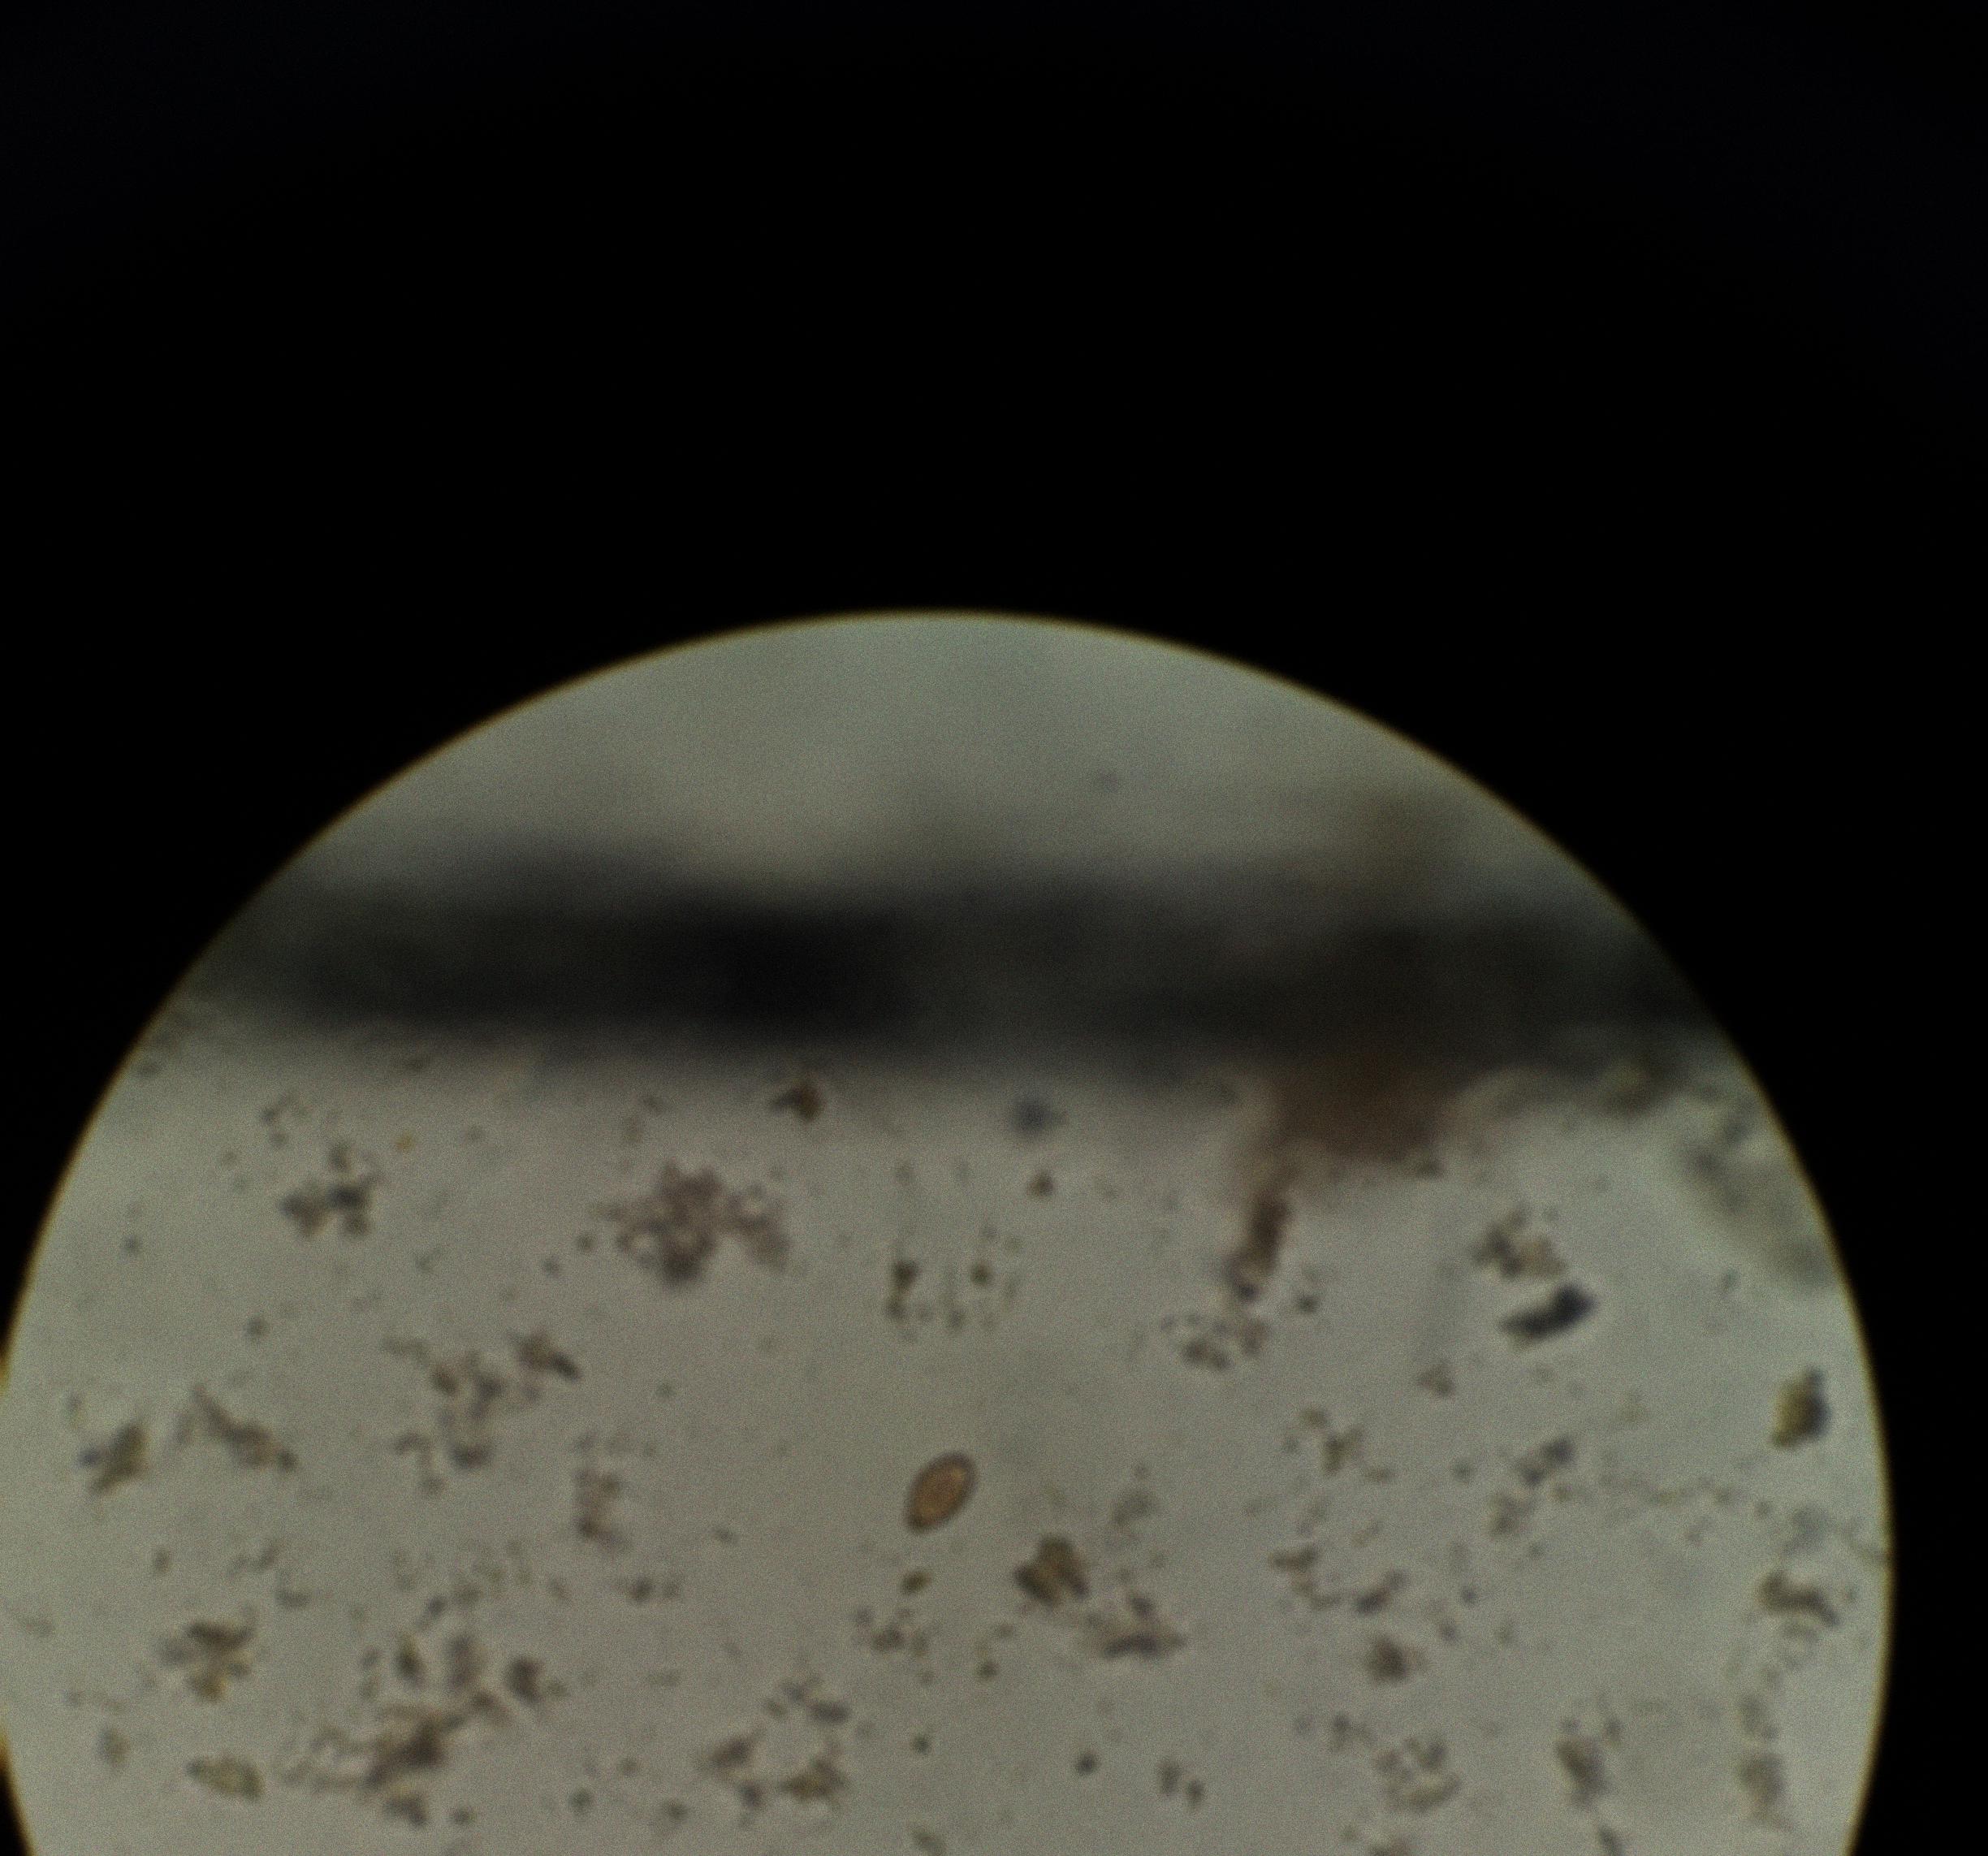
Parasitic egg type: Opisthorchis viverrine